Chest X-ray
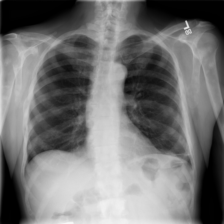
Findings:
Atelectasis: positive
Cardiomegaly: negative
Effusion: negative
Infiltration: negative
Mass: negative
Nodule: negative
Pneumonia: negative
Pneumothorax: negative
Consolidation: negative
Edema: negative
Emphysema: negative
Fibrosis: negative
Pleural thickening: negative
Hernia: negative